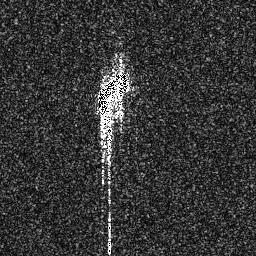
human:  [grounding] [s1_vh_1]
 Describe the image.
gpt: In the satellite image, there is  <ref>1 large ship </ref> <box>[[36, 26, 51, 44, 0]]</box> located at center.